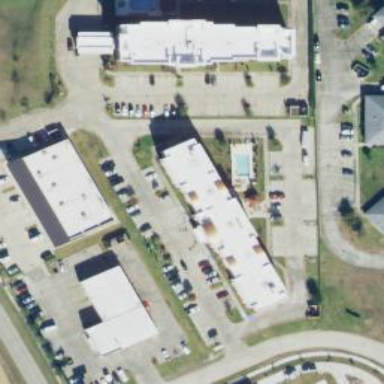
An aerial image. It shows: Hotel building.